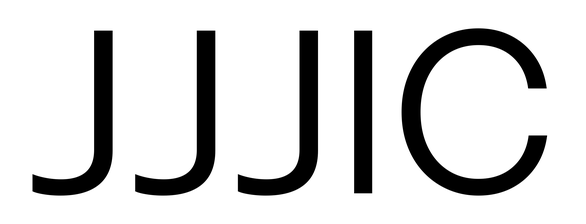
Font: InstrumentSans_Regular